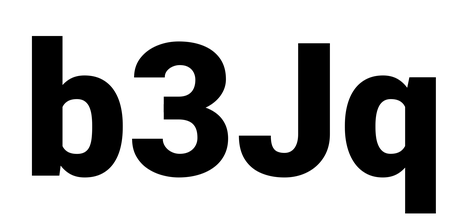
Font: Roboto_Black